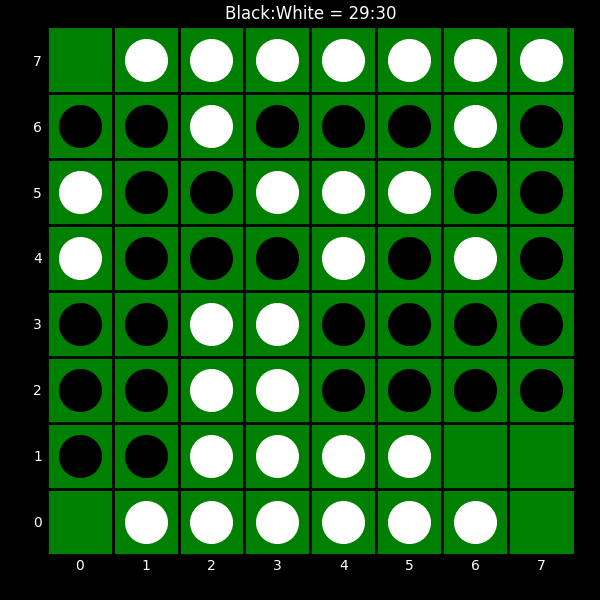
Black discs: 29
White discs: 30